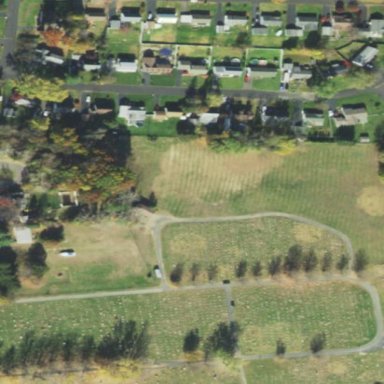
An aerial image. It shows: Cemetery.